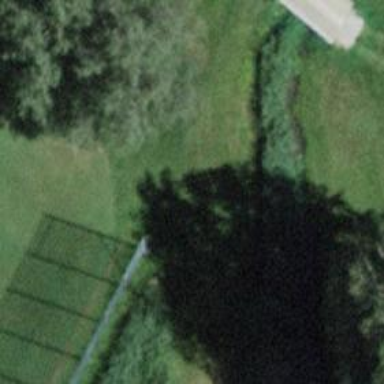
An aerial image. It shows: Fence.